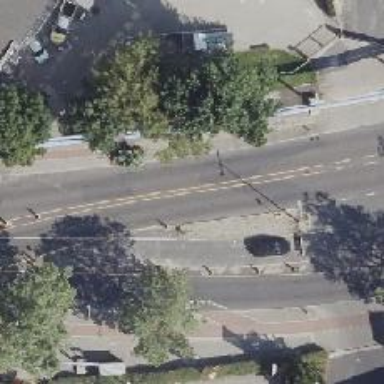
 there is paved cycle track alongside the asphalt surface road."